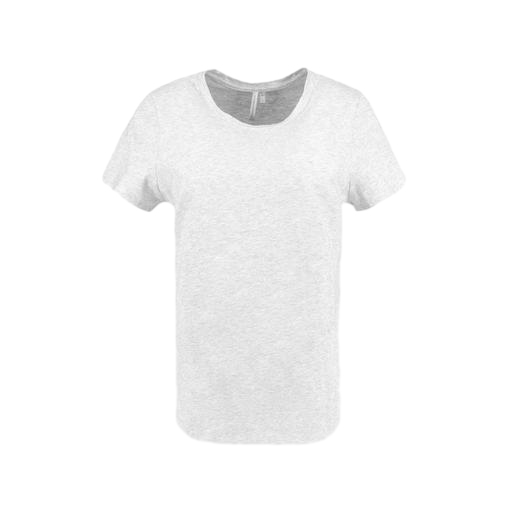
light gray fitted t shirt, v shaped white t-shirt, white round neck t-shirt, white background